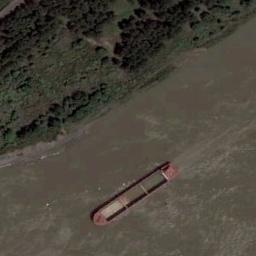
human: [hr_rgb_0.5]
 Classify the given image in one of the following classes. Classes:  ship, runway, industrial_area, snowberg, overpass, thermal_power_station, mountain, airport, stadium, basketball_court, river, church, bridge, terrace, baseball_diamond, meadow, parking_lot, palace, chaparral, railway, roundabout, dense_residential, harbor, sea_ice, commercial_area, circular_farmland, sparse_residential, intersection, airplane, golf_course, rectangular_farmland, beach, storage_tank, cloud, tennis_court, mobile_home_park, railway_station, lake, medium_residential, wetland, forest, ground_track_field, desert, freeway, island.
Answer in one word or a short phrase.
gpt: ship